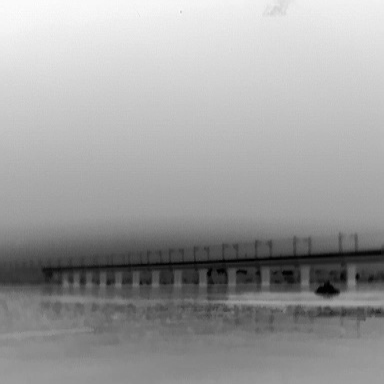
There is a warship in the infrared image.